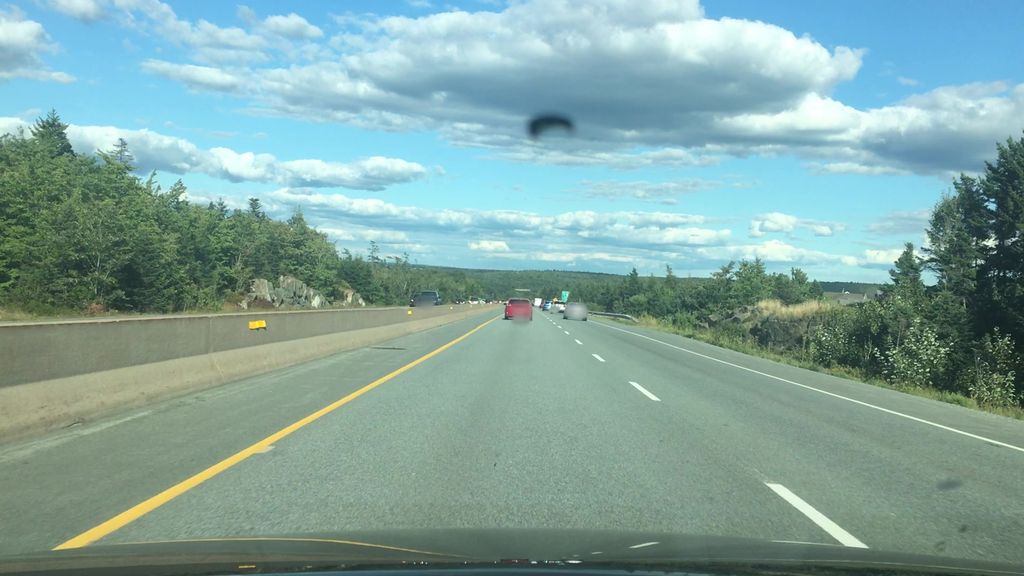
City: halifax